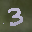
Label: 3